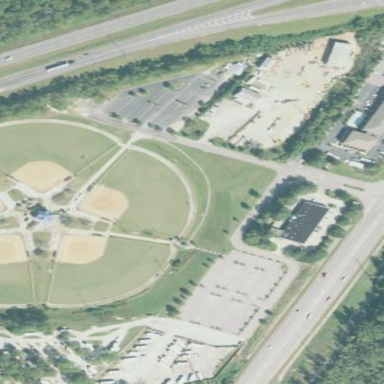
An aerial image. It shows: Softball pitch for leisure sports.